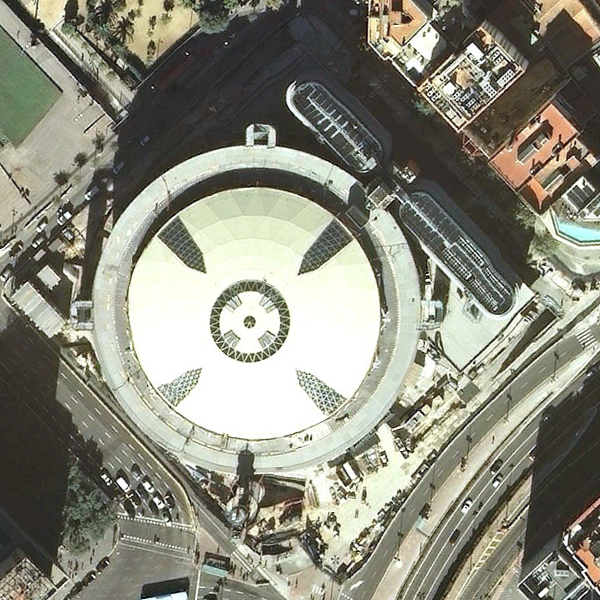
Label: Center